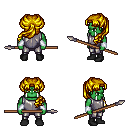
a pixel art fantasy rpg character, male body template, orc, green skin, steel chest armor, metal pants, blonde princess hairstyle, white cloth bracers, black shoes, spear, four views (front, back, left, right), 2x2 character sprite sheet, small pixel art, hard edges, no anti-aliasing